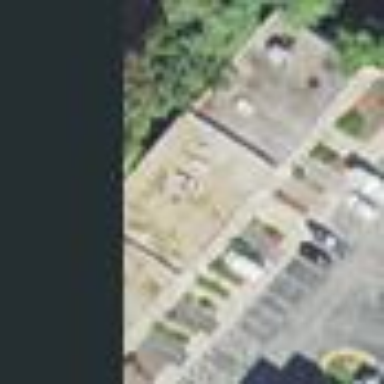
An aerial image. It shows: Flat-roofed building.